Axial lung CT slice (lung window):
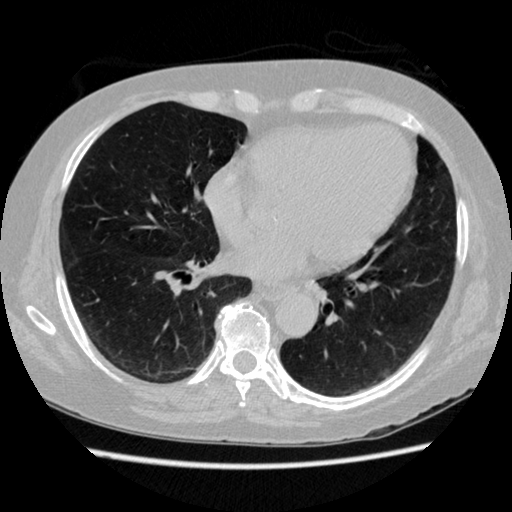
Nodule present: no